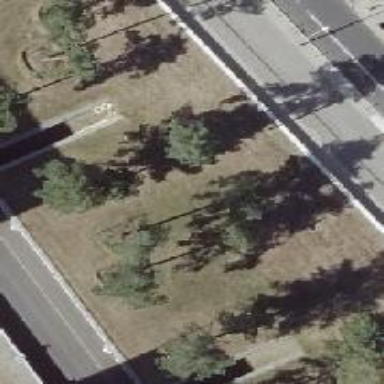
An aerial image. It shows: Evergreen needle-leaved tree.